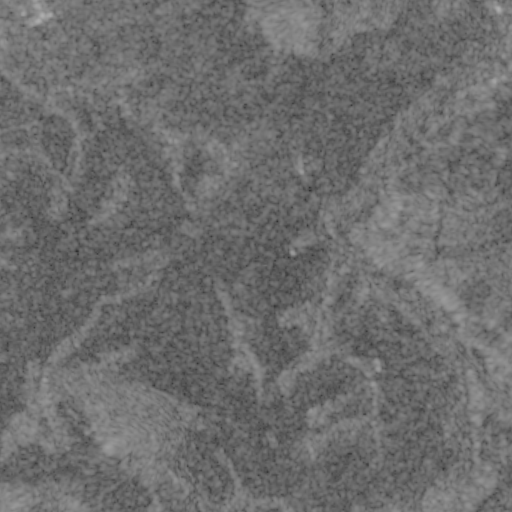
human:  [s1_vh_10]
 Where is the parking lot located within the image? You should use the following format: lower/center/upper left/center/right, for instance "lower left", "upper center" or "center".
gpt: The parking lot is located in the center right of the image.
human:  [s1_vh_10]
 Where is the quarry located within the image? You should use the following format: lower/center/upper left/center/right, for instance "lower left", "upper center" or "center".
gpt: The quarry is located in the lower right of the image.
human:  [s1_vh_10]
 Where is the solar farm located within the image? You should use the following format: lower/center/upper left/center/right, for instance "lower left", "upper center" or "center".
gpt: The solar farm is located in the upper left of the image.
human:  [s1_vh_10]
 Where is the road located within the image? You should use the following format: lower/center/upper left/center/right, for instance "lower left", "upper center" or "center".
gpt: There is no road in the image.

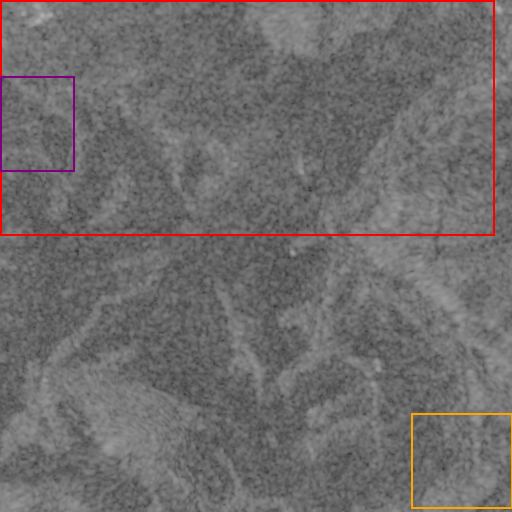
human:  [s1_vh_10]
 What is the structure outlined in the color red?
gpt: The structure outlined in red is a crop field.
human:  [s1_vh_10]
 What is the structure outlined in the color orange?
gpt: The structure outlined in orange is a quarry.
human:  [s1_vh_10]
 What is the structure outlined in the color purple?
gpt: The structure outlined in purple is a solar farm.
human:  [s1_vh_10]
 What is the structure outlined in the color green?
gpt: There is no green outline.